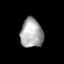
Tissue: lung
Cell type: Epithelial cells
Senescence score: 0.2006
Nuclear area (px): 642
Mean DAPI intensity: 169.243